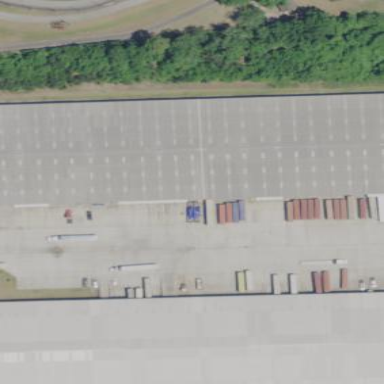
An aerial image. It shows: Warehouse.